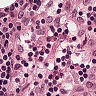
Metastatic tissue present: no